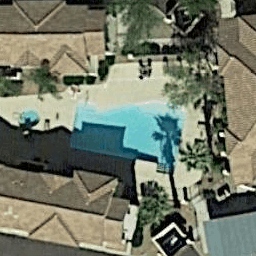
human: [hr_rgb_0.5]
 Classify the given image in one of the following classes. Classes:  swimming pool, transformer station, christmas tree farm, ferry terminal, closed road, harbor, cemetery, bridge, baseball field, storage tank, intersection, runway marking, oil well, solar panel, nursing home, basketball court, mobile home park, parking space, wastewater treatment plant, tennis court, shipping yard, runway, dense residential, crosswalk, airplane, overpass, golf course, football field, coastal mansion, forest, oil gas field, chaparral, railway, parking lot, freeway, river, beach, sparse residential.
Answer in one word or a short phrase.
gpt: swimming pool